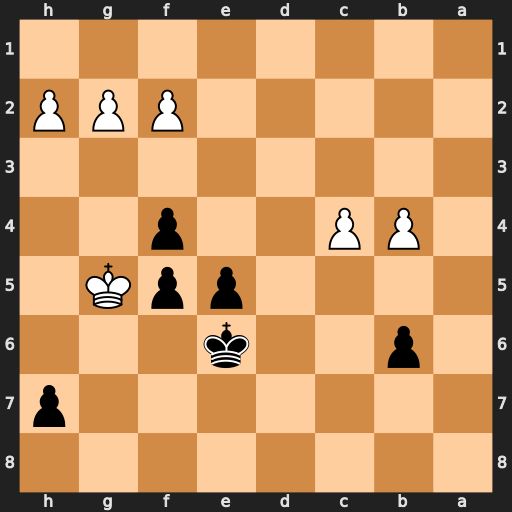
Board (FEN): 8/7p/1p2k3/4ppK1/1PP2p2/8/5PPP/8
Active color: b
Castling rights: -
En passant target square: -
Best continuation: h6+ Kh4 e4